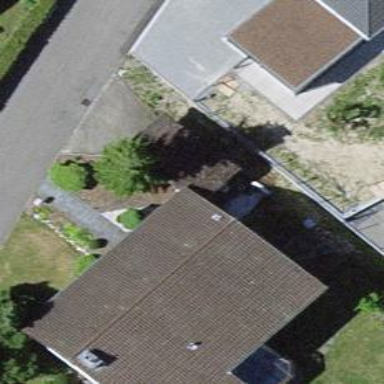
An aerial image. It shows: Simple house.